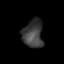
Tissue: lung
Cell type: Others
Senescence score: 0.21
Nuclear area (px): 558
Mean DAPI intensity: 61.873